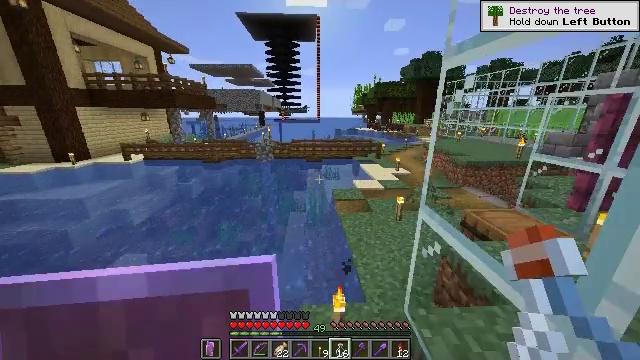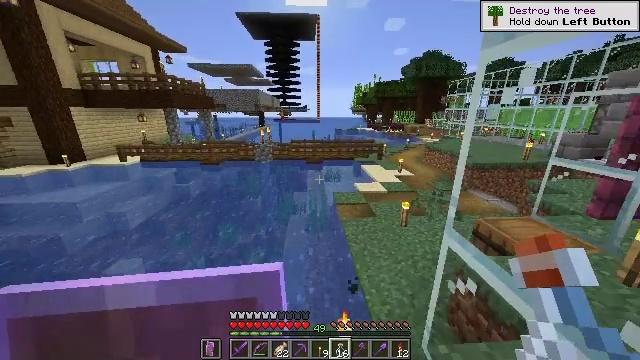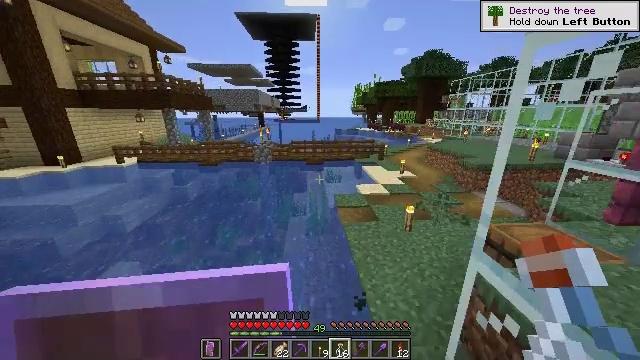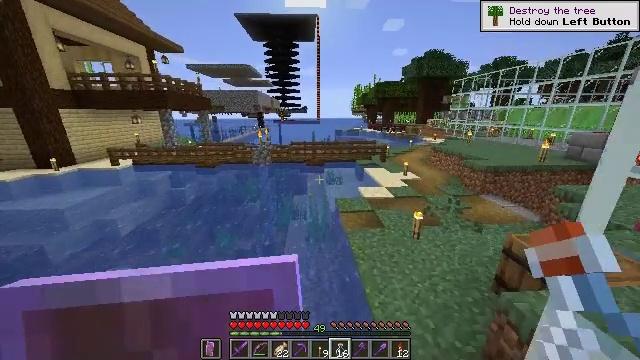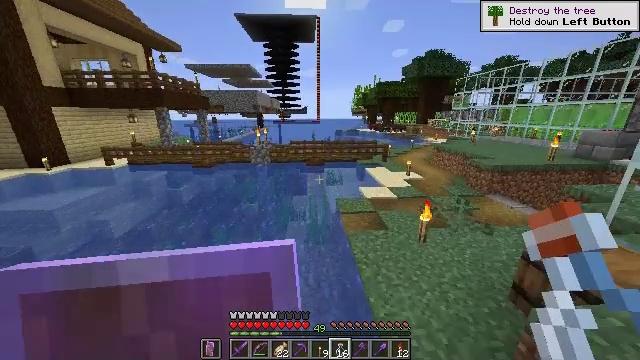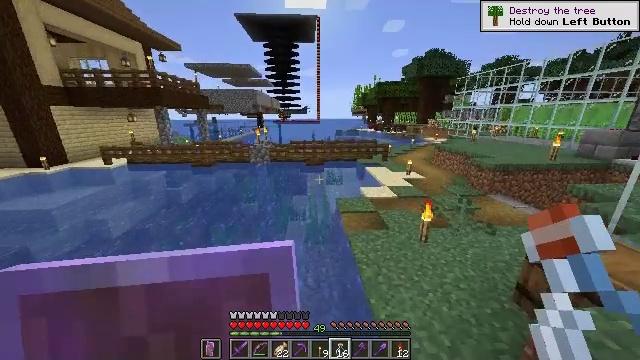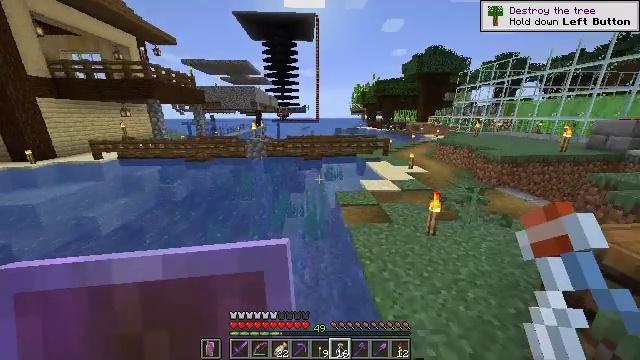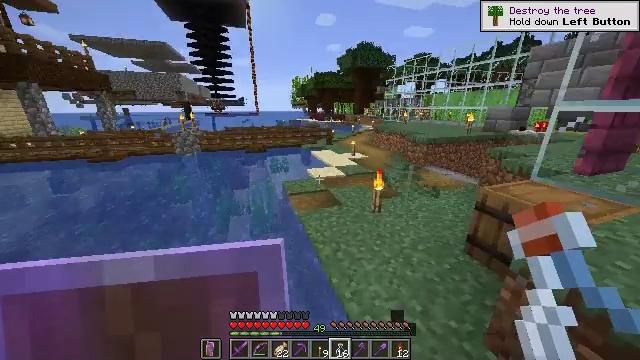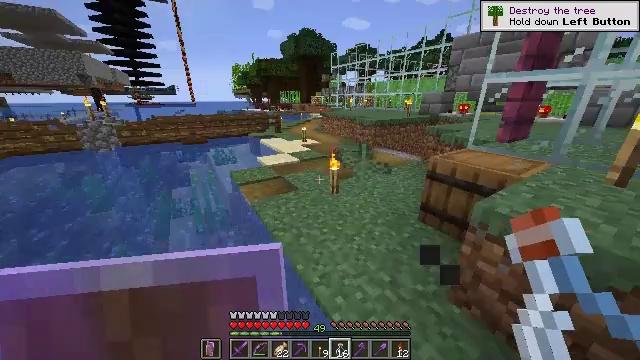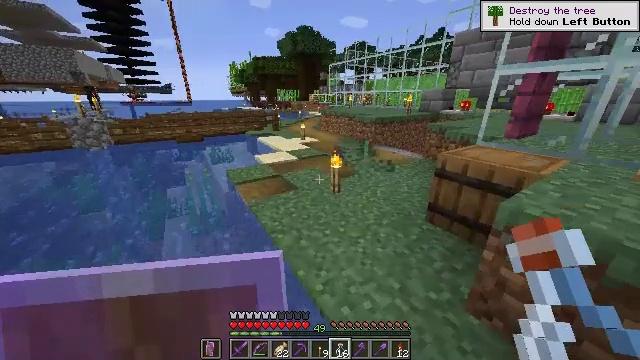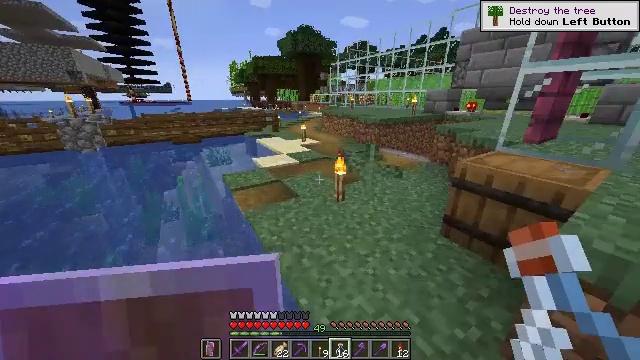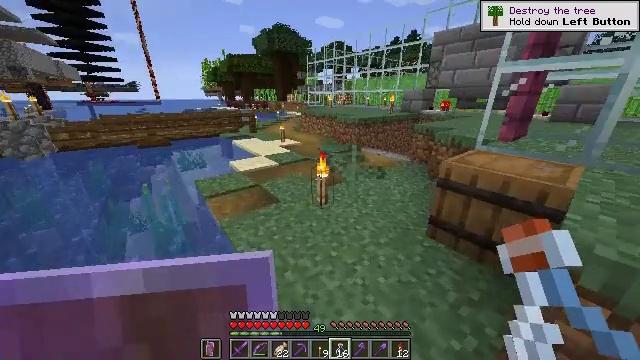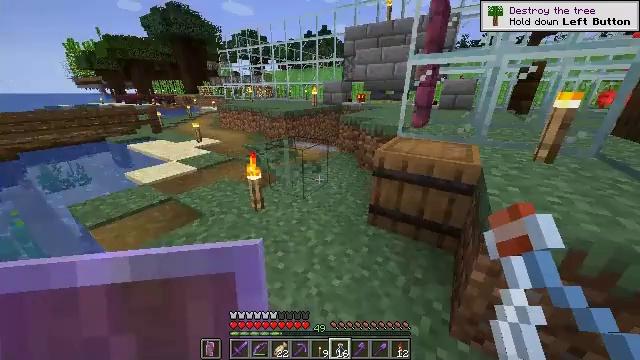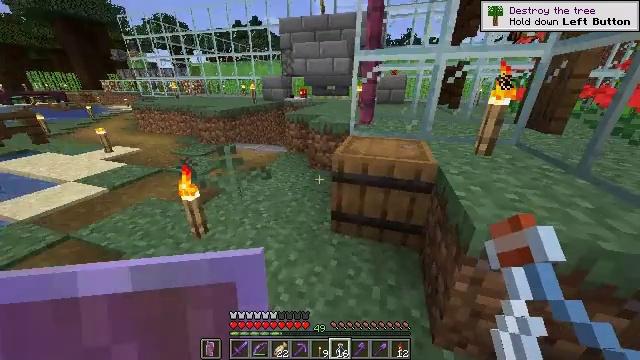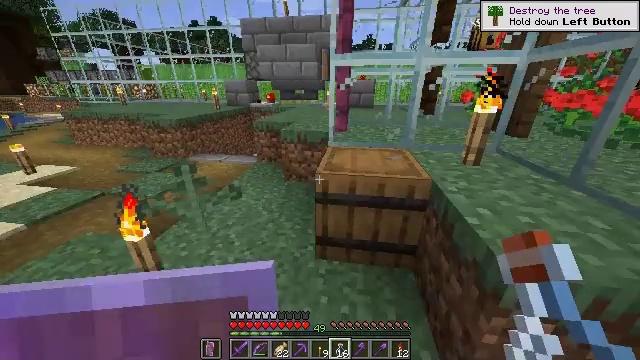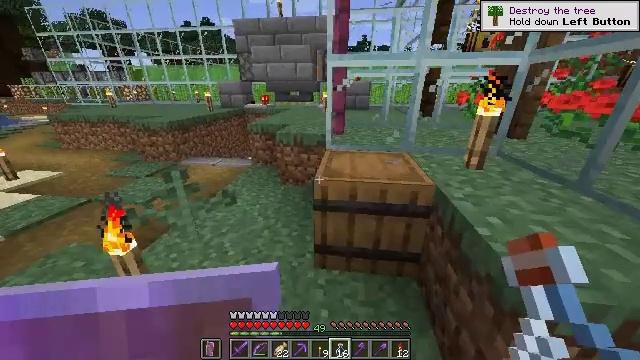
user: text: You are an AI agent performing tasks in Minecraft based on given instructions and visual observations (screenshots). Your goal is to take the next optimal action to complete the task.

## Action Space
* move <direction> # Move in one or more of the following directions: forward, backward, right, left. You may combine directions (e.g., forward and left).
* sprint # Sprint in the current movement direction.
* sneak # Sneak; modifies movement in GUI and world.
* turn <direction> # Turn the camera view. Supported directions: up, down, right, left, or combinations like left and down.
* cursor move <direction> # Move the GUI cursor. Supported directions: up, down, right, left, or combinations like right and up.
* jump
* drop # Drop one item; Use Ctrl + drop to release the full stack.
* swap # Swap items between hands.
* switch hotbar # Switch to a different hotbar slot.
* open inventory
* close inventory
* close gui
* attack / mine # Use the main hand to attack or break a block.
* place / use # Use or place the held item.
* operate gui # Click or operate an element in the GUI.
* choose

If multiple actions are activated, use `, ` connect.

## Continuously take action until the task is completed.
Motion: motion action
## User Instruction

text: Use honey bottles to craft a honey block.
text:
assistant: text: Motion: move forward, sprint
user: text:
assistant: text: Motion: move forward, sprint
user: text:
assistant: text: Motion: move forward, sprint
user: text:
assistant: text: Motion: move forward, sprint
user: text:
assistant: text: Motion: move forward, sprint
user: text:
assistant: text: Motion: move forward, sprint
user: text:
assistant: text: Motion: move forward, sprint, turn right and down
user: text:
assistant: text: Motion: move forward, sprint, turn right and down
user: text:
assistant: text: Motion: move forward, sprint
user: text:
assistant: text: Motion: move forward, sprint
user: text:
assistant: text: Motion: move forward, sprint, turn right
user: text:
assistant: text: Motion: move forward, sprint, turn right and down
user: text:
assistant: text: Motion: move forward, sprint, turn right
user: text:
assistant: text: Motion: move forward, sprint, turn right
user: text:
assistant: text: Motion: move forward, sprint, turn right
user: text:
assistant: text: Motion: move forward, sprint
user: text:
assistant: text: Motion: move forward, sprint
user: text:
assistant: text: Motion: move forward, sprint
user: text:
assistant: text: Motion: turn down
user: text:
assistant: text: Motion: turn right and down
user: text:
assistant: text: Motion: turn right and down
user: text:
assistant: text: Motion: turn right
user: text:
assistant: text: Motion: turn right
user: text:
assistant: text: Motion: turn right
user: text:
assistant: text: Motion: turn right, use / place
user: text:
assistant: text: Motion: use / place
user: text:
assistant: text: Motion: use / place
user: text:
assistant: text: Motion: use / place
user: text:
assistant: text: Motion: no_op
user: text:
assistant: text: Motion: no_op